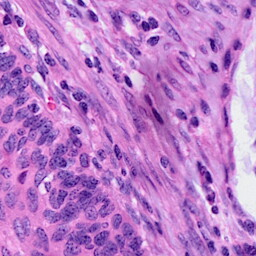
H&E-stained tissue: Cervix